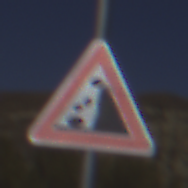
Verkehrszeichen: SteinschlagRechts
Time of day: Midday
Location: Outdoor (Nature)
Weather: Clear
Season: NotSpecified
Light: Natural